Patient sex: F
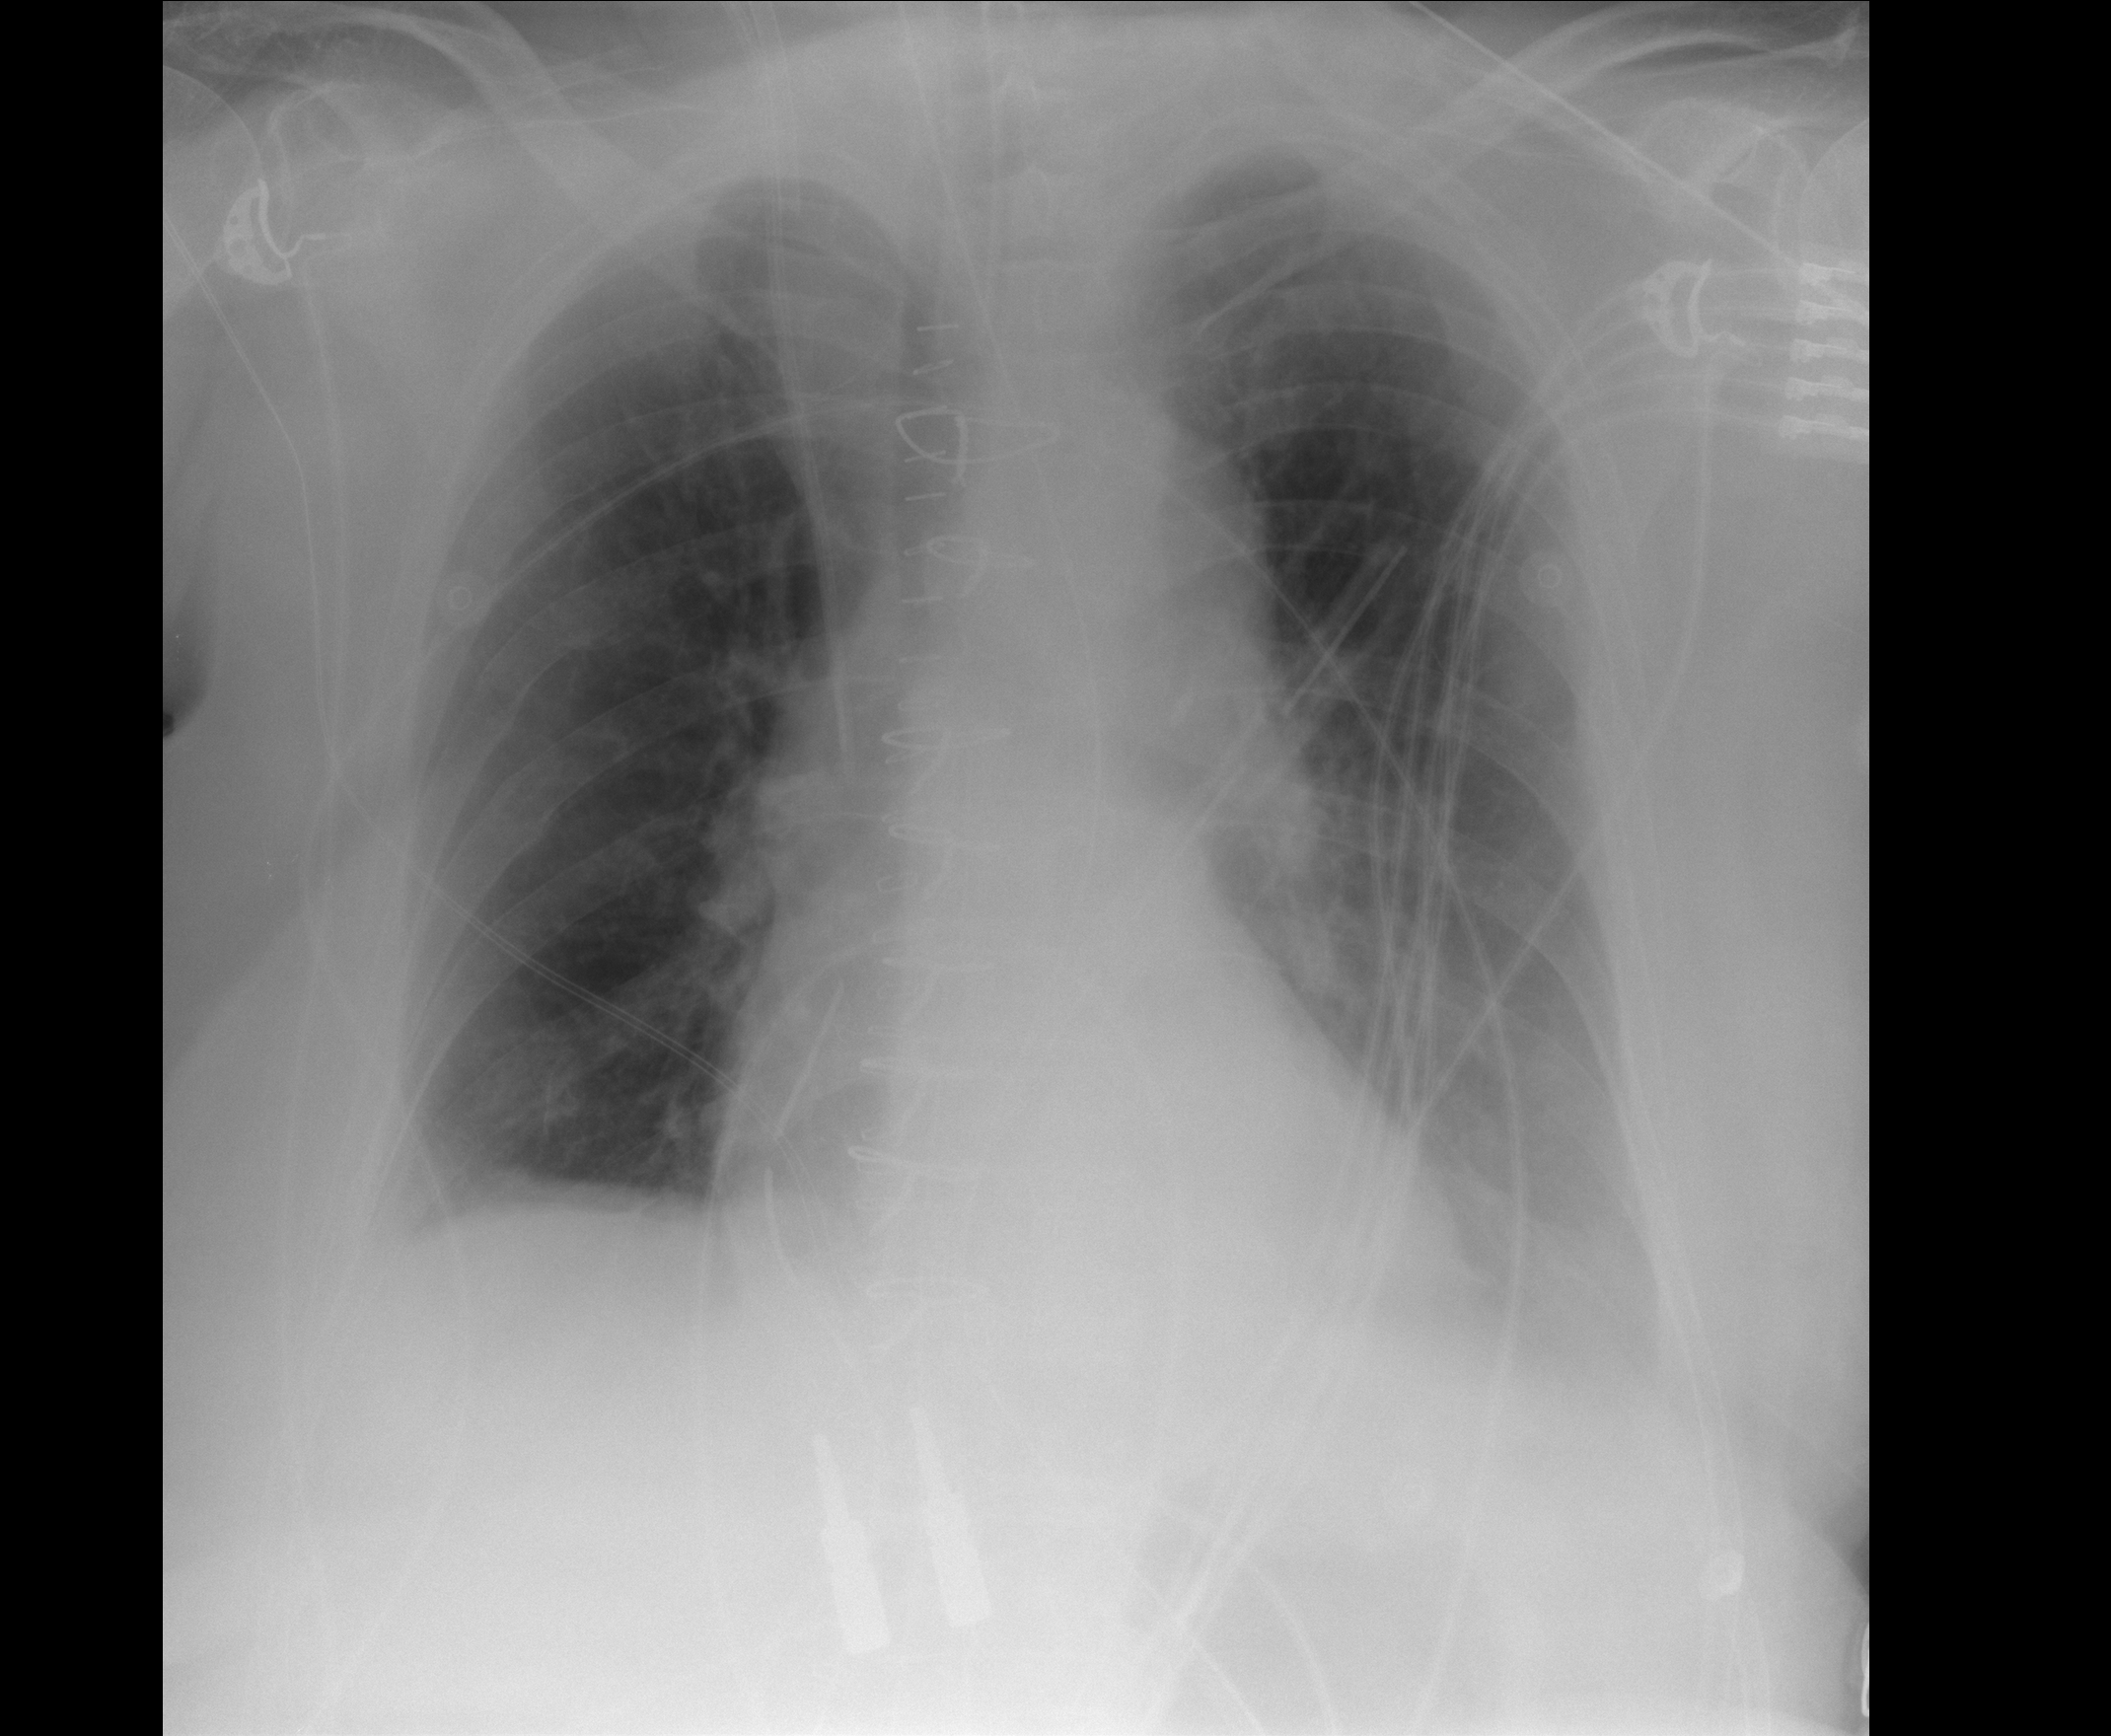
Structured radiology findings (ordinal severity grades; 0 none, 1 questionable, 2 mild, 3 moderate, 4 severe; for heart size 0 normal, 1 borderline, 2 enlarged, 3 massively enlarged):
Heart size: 0
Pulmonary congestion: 2
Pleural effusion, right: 1
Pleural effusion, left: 2
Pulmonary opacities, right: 0
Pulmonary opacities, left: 0
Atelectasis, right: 2
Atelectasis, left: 2